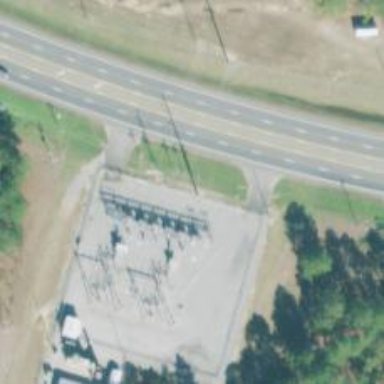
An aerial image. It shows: Power tower.